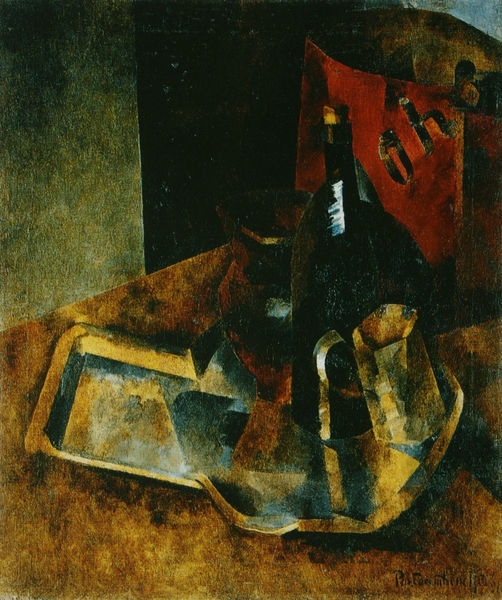
Titel: Stilleben mit Flasche
Künstler: Wassilij Roshdestvenskij
Standort: Moskau
Institution: Tretjakow-Galerie
Schlagwörter: blau, dunkel, gemälde, schatten, gelb, kubismus, kubistisch, ocker, braun, glas, licht, tisch, türkis, rot, beige, flasche, wand, schale, tablett, signatur, öl, spiegelung, pastos, krug, stilleben, stillleben, vase, papier, abstrakt, flächen, modern, formen, duktus, glanz, marmoriert, collage, becher, gefäß, buchstaben, tasche, reflex, korken, weinflasche, tüte, natürmort, tütte